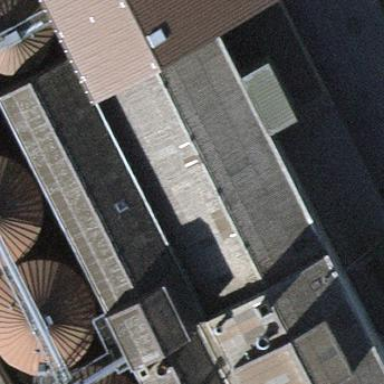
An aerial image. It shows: Industrial building.